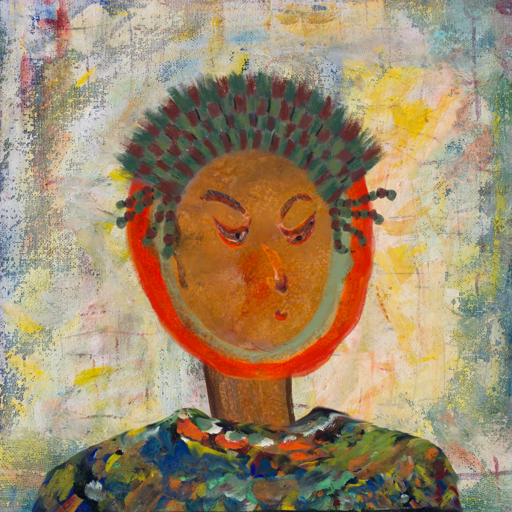
Background: Irani, Head And Neck Side: Pipe, Face Side: Hypocrite, Bust: An_Impression, Hair Side: Sisters, Head Accessory: After_Raid_Crown, Second Necklace: Blank, Necklace: Blank, Baby: Blank